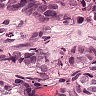
Metastatic tissue present: yes